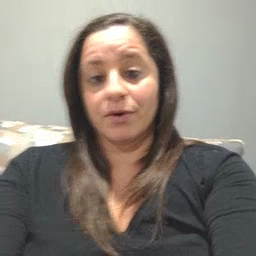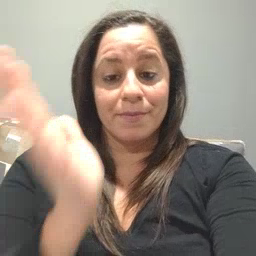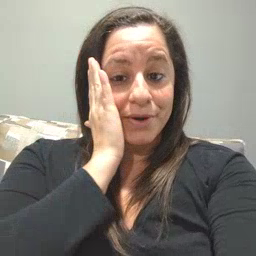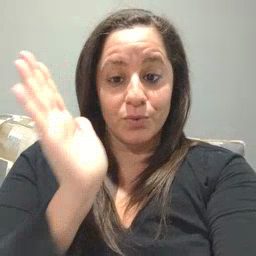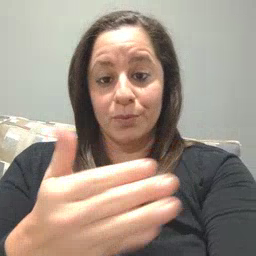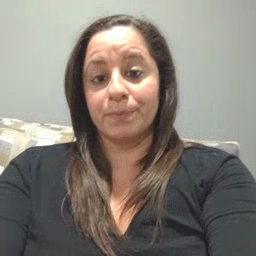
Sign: bedroom